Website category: book
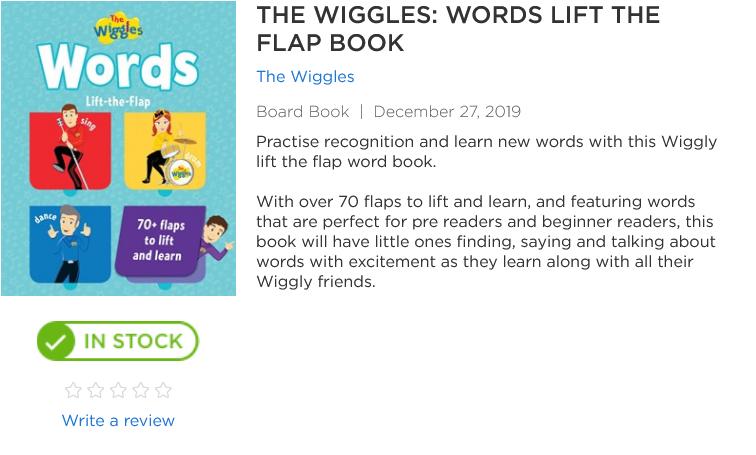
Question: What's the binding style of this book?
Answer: Board Book

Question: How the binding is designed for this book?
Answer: Board Book

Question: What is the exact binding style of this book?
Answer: Board Book

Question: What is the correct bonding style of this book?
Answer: Board Book

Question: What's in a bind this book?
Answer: Board Book

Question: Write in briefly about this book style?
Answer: Board Book

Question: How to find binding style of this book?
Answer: Board Book

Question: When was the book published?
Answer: December 27, 2019

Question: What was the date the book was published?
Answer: December 27, 2019

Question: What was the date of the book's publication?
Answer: December 27, 2019

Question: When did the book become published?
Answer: December 27, 2019

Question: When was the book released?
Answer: December 27, 2019

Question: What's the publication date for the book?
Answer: December 27, 2019